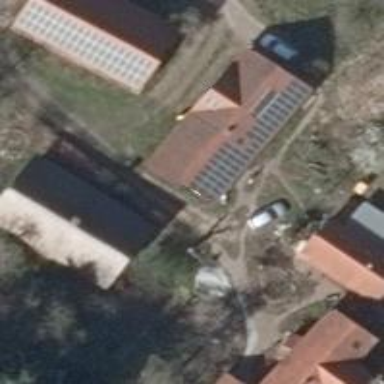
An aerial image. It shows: Small solar photovoltaic panel used as generator to produce electricity.